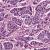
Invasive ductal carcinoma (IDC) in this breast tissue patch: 1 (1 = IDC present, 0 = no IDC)